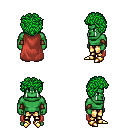
a pixel art fantasy rpg character, male body template, orc, green skin, maroon cape, gold greaves, green curly afro hairstyle, leather bracers, gold boots, four views (front, back, left, right), 2x2 character sprite sheet, small pixel art, hard edges, no anti-aliasing